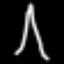
Label: The Eiffel Tower